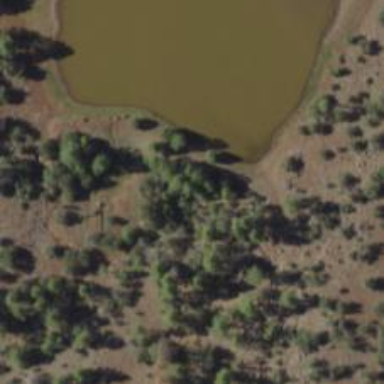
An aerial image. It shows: Reservoir.